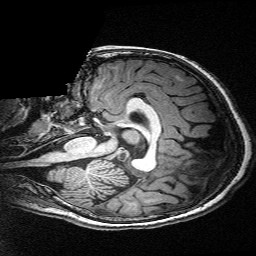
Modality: T1w
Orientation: sagittal
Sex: female
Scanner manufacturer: siemens
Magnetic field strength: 3 T
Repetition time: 2.3 s
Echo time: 0.00336 s